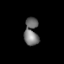
Tissue: lung
Cell type: Myeloid cells
Senescence score: 0.5783
Nuclear area (px): 375
Mean DAPI intensity: 115.621